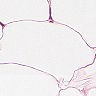
Metastatic tissue present: no